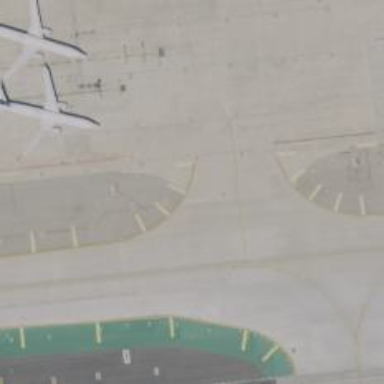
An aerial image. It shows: Image of taxiway at airport.